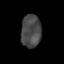
Tissue: lung
Cell type: T cells
Senescence score: 0.2225
Nuclear area (px): 647
Mean DAPI intensity: 72.587